Aerial crown-view tile of a tropical tree (Barro Colorado Island, Panama), acquired 20250124:
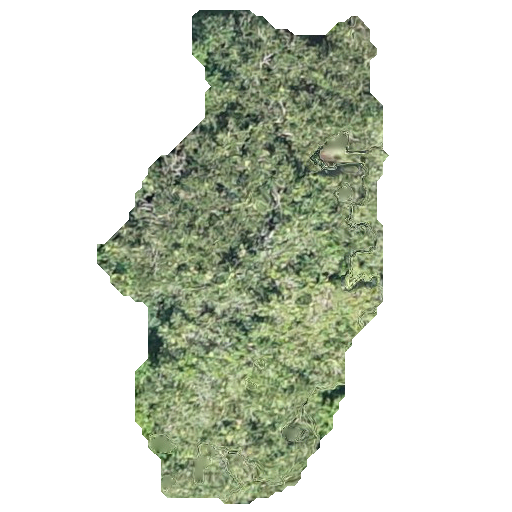
Species: Dipteryx oleifera
GBIF accepted scientific name: Dipteryx oleifera
Crown area: 144.905 m²